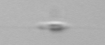
Label: Cylindrotheca_morphotype1